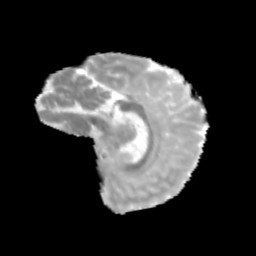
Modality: MD
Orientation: sagittal
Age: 9
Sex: male
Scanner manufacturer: siemens
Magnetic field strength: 3 T
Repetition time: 3.8 s
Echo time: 0.07 s